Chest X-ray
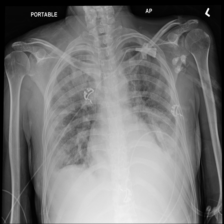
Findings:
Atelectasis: negative
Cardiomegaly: negative
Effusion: positive
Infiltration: negative
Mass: negative
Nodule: negative
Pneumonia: negative
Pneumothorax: negative
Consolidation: negative
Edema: positive
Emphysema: negative
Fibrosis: negative
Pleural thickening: negative
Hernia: negative